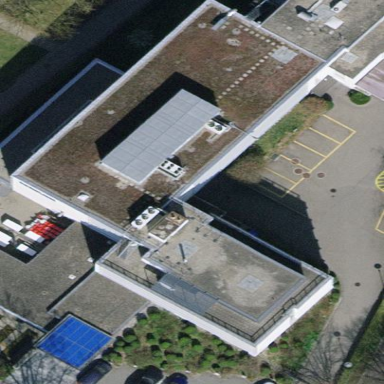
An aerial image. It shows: Industrial building.